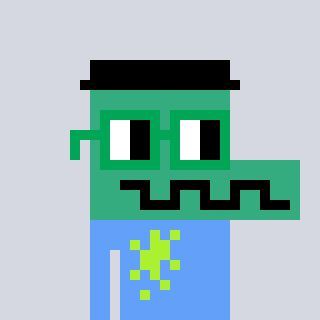
a pixel art character with square green glasses, a crocodile-shaped head and a blue-colored body on a cool background